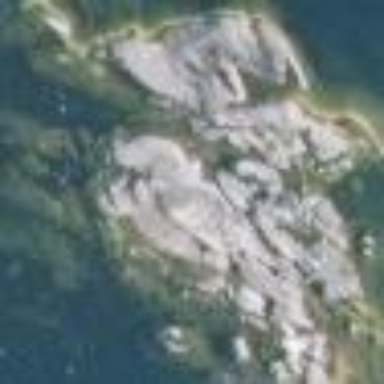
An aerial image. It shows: Landscape of bare rock.